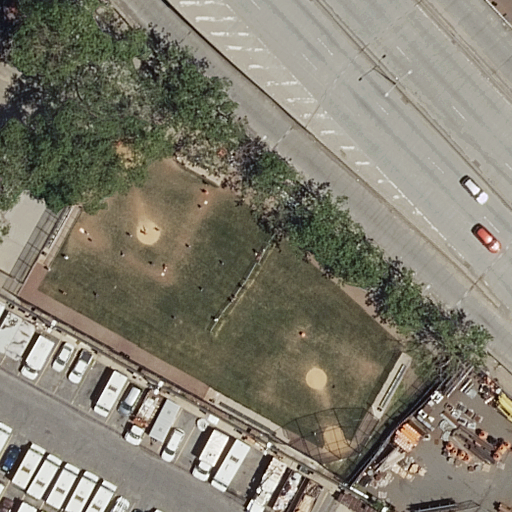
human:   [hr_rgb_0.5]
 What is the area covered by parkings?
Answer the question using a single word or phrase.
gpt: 1673m2

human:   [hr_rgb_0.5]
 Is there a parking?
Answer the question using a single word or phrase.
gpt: yes

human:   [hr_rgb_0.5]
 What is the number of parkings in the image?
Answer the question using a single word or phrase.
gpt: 1

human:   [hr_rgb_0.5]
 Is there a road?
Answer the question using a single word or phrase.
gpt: yes

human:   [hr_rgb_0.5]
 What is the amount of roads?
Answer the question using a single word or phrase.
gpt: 6

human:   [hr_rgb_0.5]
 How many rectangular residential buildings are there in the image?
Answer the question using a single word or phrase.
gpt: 0

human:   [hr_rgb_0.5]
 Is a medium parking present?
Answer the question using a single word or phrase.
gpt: no

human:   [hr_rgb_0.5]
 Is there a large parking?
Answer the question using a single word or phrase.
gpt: yes

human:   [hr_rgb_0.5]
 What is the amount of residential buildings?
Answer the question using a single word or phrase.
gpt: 0

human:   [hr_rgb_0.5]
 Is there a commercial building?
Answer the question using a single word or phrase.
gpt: no

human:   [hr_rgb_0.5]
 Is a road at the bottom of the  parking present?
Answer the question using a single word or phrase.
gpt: no

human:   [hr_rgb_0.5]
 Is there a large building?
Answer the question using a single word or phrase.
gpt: no

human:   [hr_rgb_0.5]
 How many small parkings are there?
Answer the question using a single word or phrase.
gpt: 0

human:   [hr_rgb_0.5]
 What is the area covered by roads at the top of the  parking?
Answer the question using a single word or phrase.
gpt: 0m2

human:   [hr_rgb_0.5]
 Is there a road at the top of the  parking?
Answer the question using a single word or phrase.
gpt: yes

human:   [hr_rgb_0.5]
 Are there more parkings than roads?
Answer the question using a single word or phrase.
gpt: no

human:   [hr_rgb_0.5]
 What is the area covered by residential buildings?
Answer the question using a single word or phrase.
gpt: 0m2

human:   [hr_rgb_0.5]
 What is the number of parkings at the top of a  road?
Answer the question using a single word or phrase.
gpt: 0

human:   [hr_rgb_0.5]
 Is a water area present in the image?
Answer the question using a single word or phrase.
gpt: no

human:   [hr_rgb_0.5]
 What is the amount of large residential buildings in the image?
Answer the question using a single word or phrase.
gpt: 0

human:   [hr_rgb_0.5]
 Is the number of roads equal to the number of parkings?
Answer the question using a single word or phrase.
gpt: no

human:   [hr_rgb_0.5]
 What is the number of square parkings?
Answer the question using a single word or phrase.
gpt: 0

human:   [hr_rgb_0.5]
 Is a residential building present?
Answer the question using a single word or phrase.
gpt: no

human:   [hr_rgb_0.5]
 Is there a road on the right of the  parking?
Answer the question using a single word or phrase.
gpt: yes

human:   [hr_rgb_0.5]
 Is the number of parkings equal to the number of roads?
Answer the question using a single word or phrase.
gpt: no

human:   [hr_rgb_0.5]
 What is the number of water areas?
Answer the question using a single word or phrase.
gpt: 0

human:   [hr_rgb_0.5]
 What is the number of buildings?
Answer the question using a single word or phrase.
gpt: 0

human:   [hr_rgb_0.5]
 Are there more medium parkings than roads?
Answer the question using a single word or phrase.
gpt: no

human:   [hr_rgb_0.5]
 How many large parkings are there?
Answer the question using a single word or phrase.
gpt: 1

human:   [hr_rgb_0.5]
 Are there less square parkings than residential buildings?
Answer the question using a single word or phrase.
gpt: no

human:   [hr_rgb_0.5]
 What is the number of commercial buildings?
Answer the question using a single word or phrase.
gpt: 0

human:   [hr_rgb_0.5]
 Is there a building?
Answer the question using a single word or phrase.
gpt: no

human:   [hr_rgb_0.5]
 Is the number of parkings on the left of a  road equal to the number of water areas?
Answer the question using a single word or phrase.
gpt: no

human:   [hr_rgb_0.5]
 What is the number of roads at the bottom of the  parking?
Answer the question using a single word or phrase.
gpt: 0

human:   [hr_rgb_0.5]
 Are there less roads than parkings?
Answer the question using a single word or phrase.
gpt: no

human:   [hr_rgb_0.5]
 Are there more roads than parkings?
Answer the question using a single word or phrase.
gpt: yes

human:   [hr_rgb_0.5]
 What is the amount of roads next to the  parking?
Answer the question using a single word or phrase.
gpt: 6

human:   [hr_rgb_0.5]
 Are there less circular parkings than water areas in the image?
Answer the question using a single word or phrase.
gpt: no

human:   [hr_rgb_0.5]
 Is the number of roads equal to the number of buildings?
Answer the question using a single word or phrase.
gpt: no

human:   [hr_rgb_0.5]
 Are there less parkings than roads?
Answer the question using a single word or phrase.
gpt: yes

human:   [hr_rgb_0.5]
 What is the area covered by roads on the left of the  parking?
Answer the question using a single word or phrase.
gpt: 0m2

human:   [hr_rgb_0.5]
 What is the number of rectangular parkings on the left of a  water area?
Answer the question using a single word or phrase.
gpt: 0

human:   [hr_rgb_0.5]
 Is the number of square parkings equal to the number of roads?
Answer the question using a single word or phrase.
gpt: no

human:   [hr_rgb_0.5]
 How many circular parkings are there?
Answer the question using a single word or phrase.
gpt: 0

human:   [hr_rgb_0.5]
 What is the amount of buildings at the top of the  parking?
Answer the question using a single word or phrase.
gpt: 0

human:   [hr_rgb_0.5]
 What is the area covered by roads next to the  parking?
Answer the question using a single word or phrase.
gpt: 0m2

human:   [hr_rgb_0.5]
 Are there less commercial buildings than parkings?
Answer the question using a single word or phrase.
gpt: yes

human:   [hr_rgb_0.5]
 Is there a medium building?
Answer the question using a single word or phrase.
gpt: no

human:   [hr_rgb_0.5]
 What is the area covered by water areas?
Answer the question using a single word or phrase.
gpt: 0m2

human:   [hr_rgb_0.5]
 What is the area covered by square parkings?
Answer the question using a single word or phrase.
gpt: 0m2

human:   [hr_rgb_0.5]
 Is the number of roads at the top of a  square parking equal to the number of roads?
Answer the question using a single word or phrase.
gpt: no

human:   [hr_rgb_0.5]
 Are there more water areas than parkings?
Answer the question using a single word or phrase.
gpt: no

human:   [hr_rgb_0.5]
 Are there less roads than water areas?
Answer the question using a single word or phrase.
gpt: no

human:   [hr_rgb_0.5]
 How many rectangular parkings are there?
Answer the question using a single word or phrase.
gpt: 0

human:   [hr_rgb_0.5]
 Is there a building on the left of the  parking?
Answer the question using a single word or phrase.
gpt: no

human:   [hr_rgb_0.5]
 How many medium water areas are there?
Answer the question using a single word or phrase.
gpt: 0

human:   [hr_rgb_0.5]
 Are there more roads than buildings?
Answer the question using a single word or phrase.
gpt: yes

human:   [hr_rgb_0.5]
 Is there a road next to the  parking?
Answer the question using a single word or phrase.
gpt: yes

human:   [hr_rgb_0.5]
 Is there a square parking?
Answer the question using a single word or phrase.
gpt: no

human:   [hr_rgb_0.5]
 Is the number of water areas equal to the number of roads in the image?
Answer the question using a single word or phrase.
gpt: no

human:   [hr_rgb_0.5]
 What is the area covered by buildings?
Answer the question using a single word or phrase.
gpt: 0m2

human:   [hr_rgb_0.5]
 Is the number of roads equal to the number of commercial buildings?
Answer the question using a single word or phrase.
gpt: no

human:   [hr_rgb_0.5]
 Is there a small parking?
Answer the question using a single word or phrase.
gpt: no

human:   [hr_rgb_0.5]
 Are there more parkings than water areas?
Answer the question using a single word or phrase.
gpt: yes